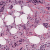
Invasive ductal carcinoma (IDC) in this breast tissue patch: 1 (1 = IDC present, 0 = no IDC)